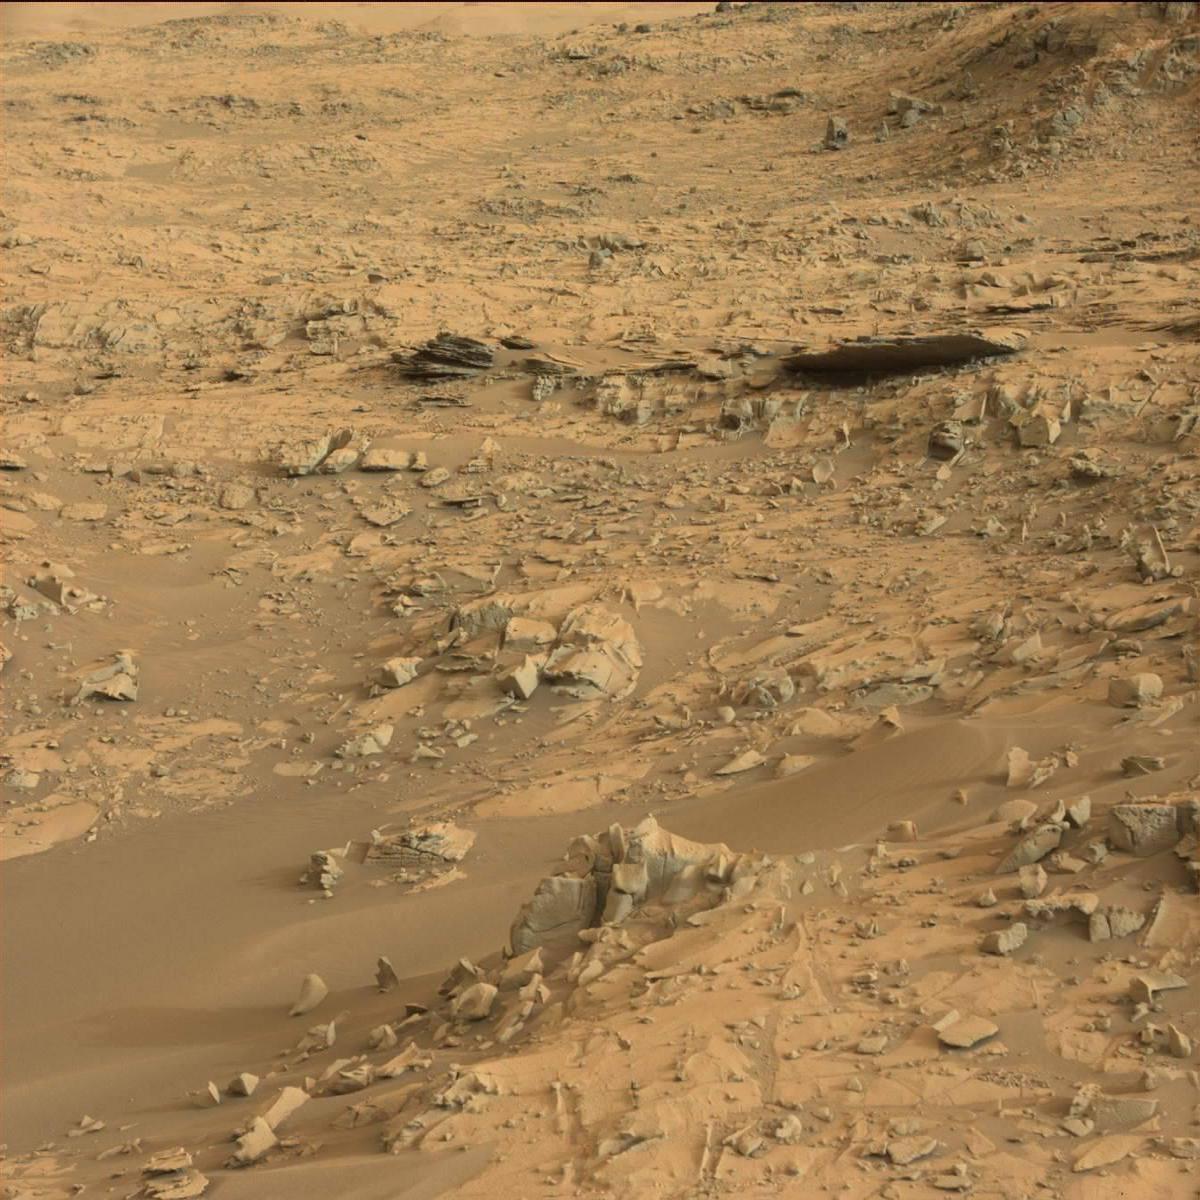
Terrain classes present: Bedrock, Ridge, Rock, Sand / Soil